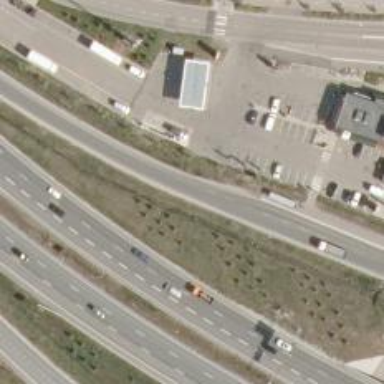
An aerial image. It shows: Tertiary trunk link road with asphalt surface.